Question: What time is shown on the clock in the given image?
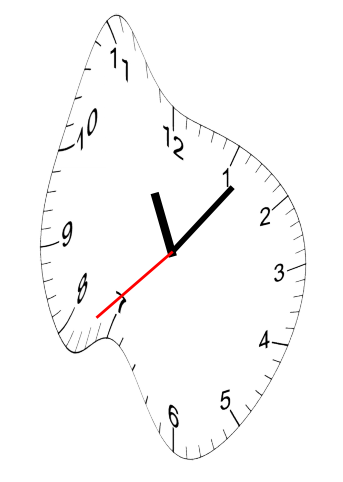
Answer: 11:06:38